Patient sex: F
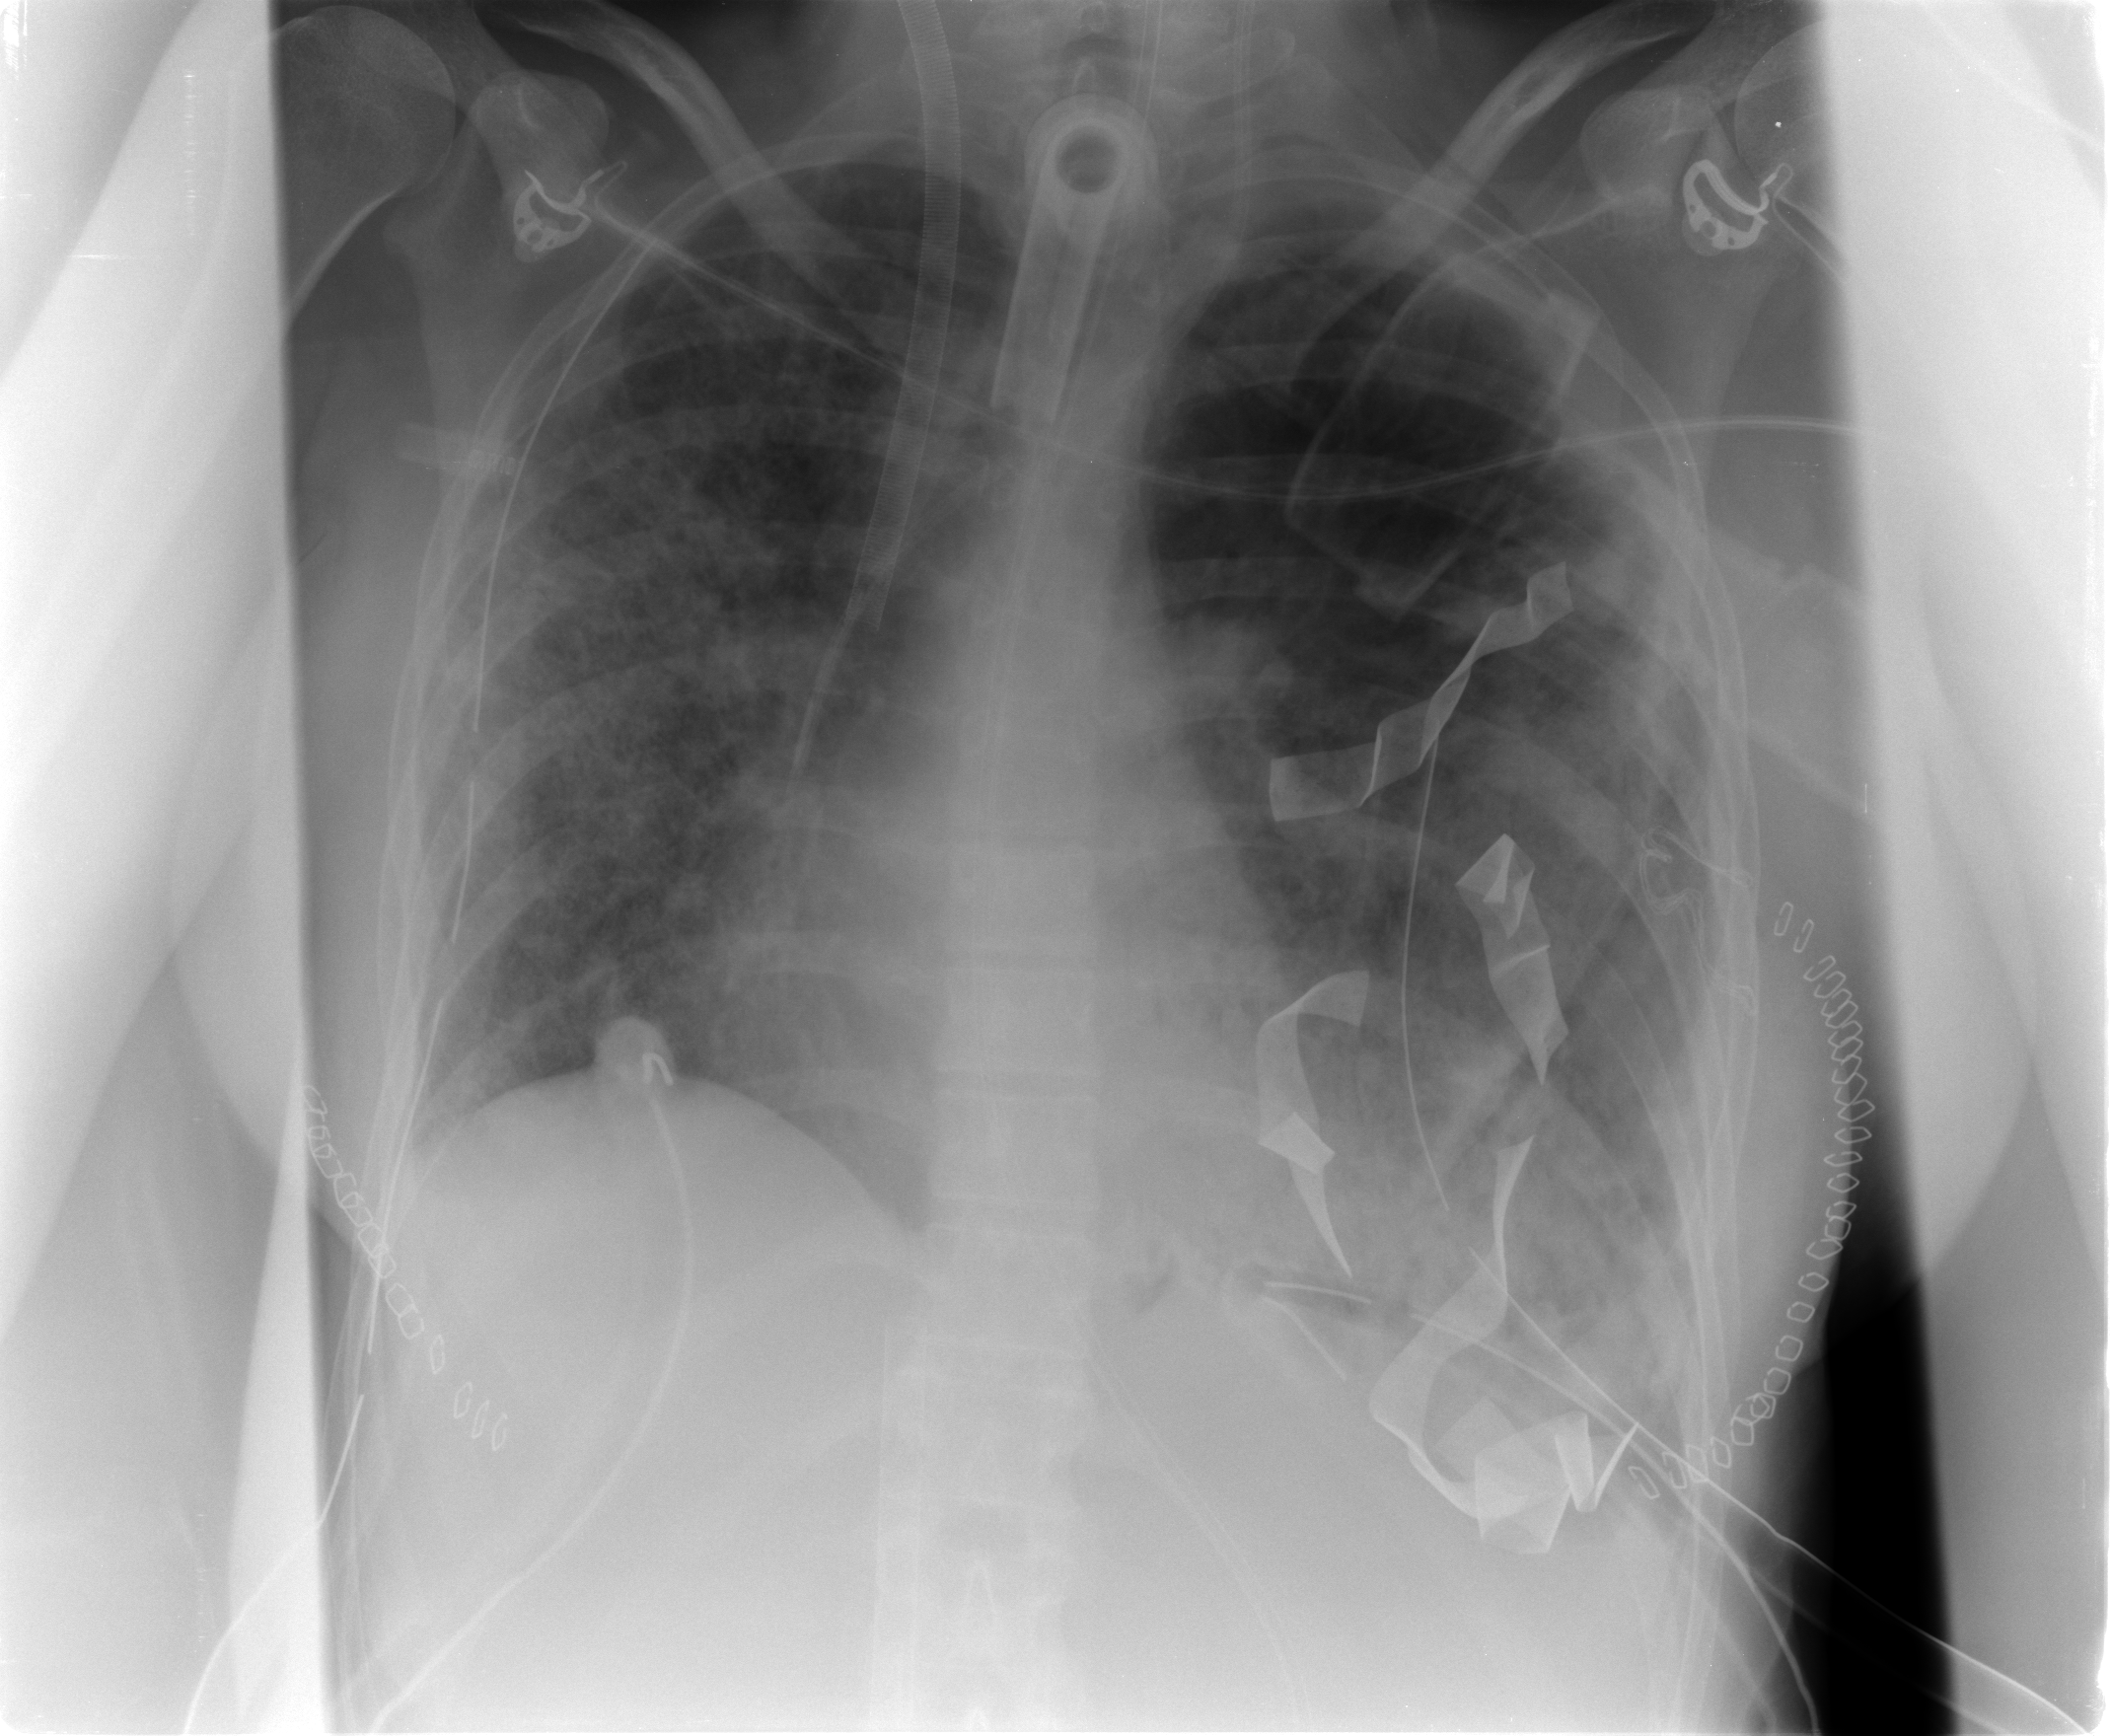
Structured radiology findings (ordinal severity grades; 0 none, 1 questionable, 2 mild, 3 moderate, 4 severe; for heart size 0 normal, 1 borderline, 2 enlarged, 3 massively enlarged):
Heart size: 1
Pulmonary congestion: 2
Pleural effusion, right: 1
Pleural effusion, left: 1
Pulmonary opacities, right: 3
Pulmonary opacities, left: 2
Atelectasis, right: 2
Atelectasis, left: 2